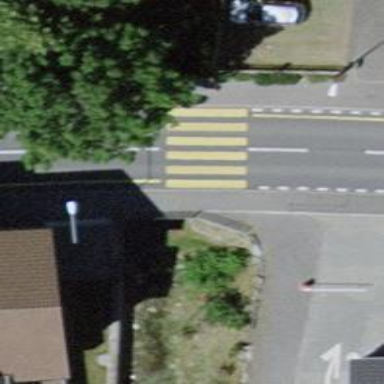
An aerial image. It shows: Footway with zebra crossing.